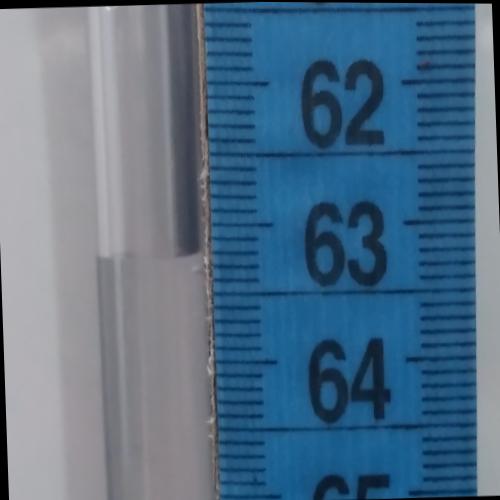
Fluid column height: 63.2 cm